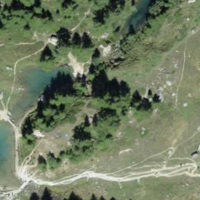
EUNIS habitat code: 26
Species observed at this site:
Parnassius phoebus
Vaccinium vitis-idaea
Arctostaphylos uva-ursi
Arnica montana
Trifolium pratense
Campanula barbata
Linaria vulgaris
Calluna vulgaris
Nucifraga caryocatactes
Cinclus cinclus
Parnassius apollo